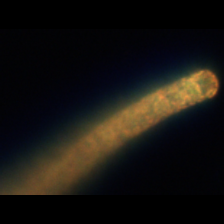
Taxon: Guinardia
Group: Diatoms